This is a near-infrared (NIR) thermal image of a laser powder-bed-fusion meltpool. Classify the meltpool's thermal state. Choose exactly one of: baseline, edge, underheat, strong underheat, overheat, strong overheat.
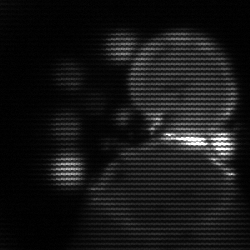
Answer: edge